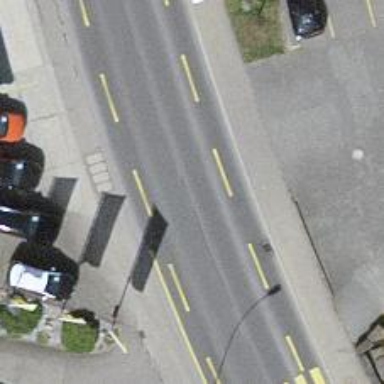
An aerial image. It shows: Secondary road with dedicated lane for cyclists.